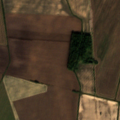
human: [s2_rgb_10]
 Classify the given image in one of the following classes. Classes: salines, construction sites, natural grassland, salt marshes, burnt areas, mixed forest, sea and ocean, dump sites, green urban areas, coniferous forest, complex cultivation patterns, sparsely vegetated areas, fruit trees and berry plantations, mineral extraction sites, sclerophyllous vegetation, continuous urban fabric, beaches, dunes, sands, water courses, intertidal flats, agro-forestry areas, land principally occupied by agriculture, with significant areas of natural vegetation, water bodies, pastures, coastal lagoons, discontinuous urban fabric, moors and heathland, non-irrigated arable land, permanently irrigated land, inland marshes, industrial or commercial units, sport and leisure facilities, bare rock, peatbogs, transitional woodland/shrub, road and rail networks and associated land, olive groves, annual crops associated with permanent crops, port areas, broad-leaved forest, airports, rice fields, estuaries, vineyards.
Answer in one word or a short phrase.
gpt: non-irrigated arable land